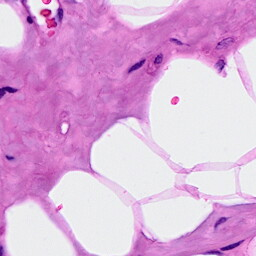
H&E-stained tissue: Breast